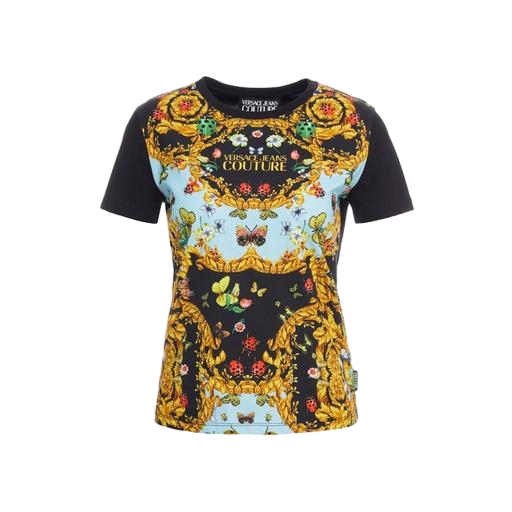
black floral medusa t-shirt, multicolor signature print t-shirt, multicolor logo-print t-shirt, white background